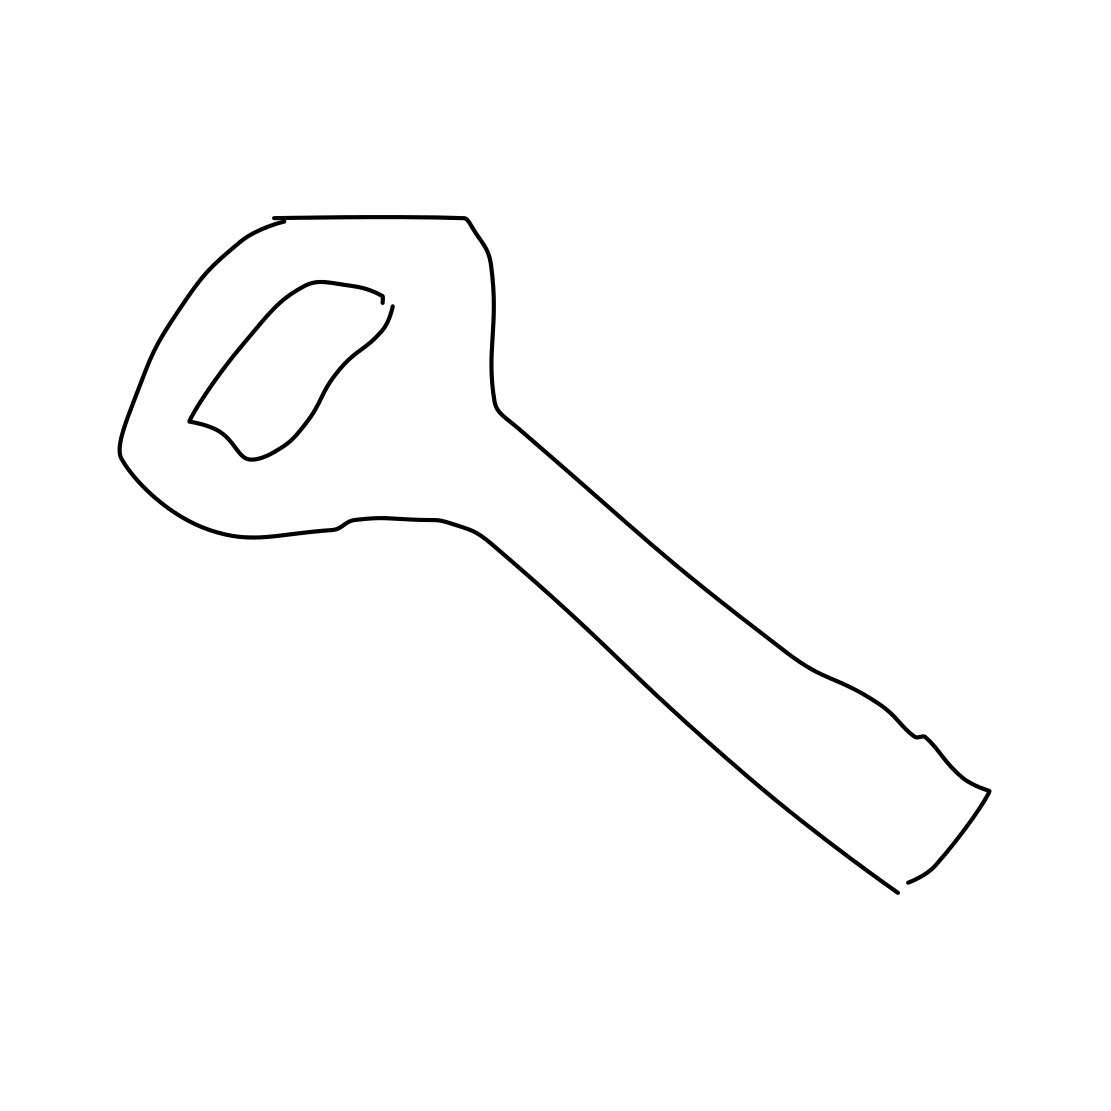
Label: bottle opener